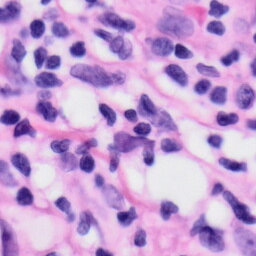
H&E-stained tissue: Skin